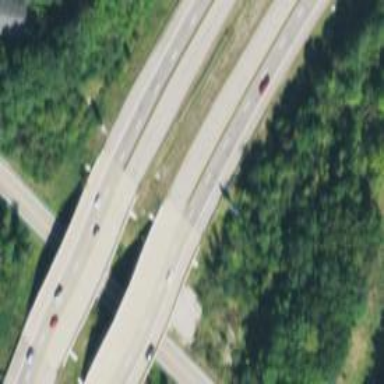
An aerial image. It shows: Bridge over motorway.